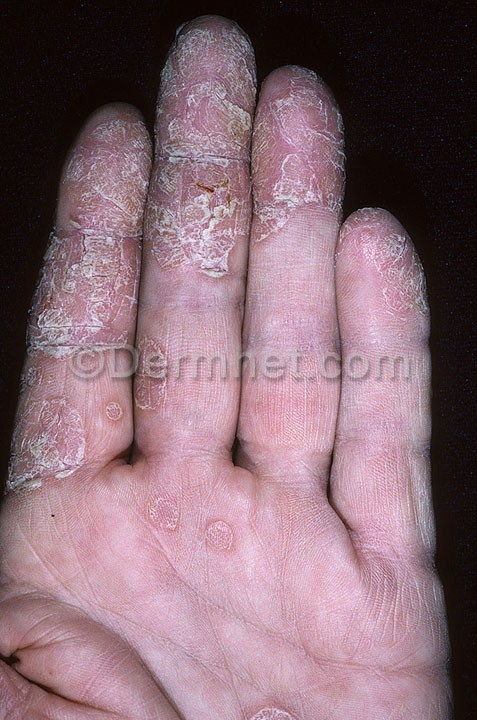
Disease: Eczema Photos